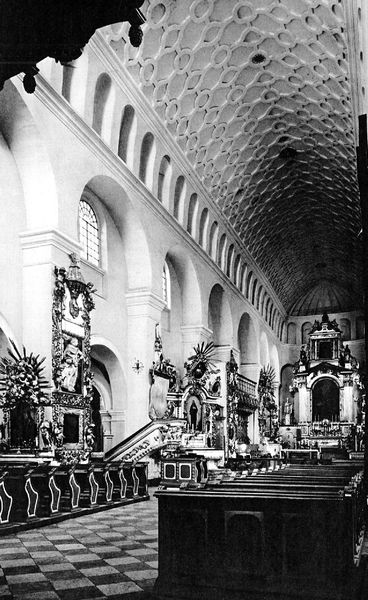
Titel: Kollegiatskirche in Pultusk
Künstler: Giovanni Battista
Standort: Pultusk, Kollegiatskirche (EU - PL)
Schlagwörter: fenster, licht, gebäude, schachbrettmuster, barock, innenraum, kirche, interieur, decke, innen, renaissance, schiff, bogen, rundbogen, treppe, dekoration, gestühl, aufgang, foto, fotografie, bögen, gang, gewölbe, kreuz, strahlen, fliesen, schwarzweiß, altar, bänke, reihen, rauten, kirchenschiff, kirchenbänke, orgel, kanzel, obergaden, fließen, fotographie, basilika, tonnengewölbe, ausstattung, lunettenfenster, holzbänke, theologie, mauerbögen, hirche